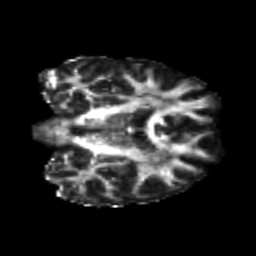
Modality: FA
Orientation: coronal
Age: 24
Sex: male
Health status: healthy
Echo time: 0.074 s